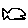
Label: fish